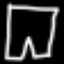
Label: pants